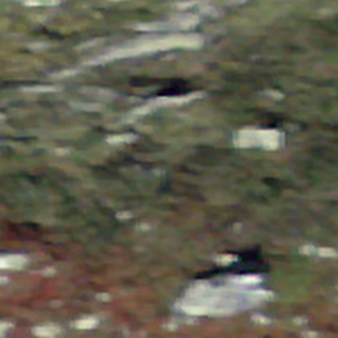
Label: other